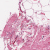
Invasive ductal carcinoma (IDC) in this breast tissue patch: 0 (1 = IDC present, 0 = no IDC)